Chest X-ray. View position: AP
Patient age: 23
Patient sex: M
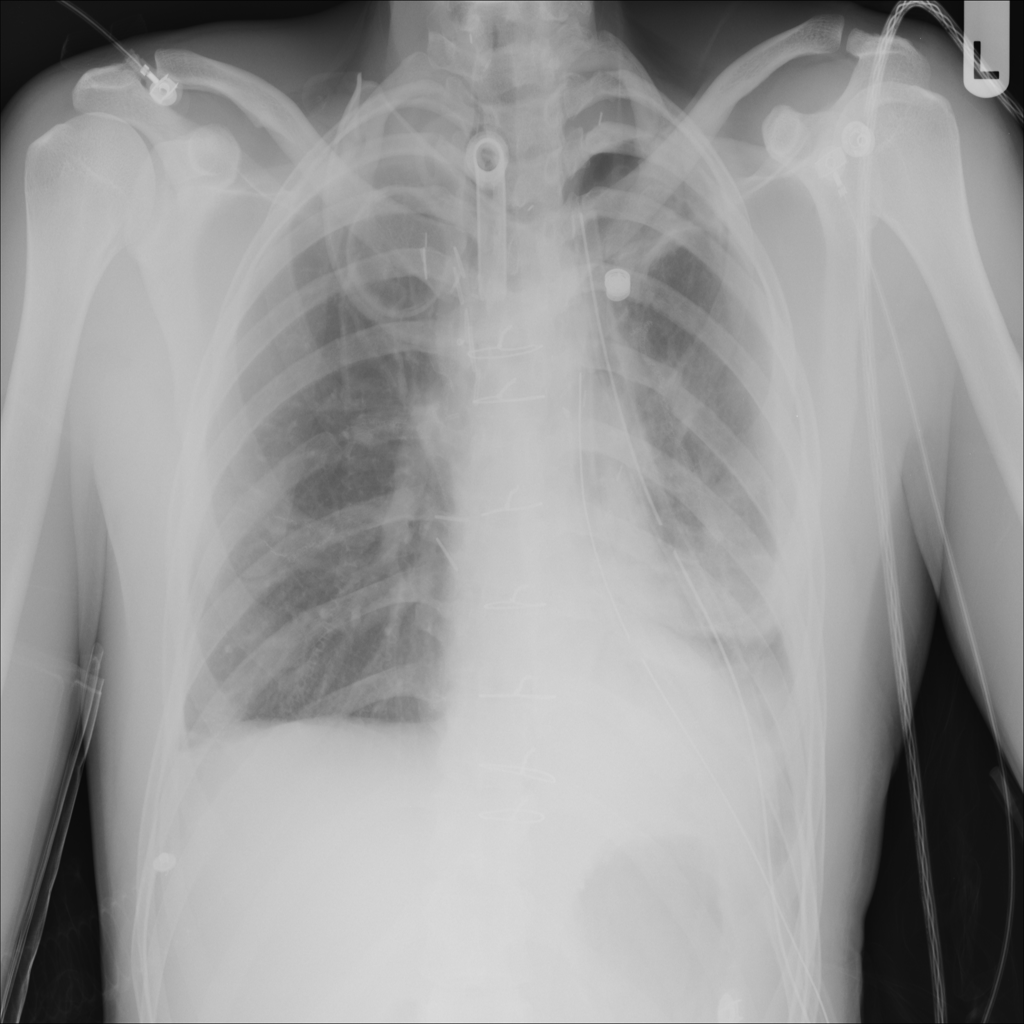
Finding: Pneumothorax